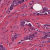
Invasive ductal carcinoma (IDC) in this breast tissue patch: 1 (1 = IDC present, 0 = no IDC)